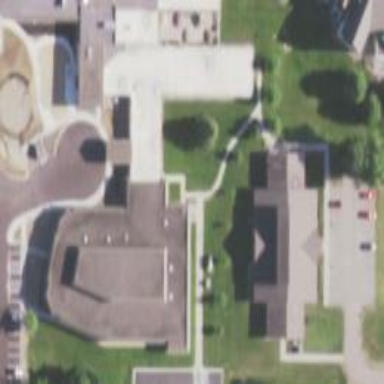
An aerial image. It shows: Nursing home building.